Interaction volume radius: 5 \u00c5
Interaction volume height: 20 \u00c5
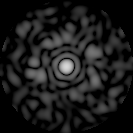
Disorder parameter: 0.8609